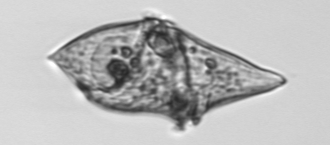
Label: Gyrodinium